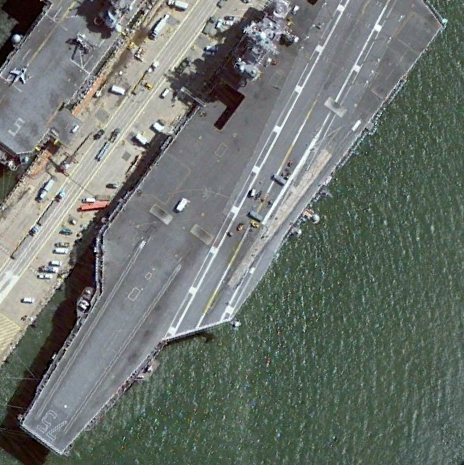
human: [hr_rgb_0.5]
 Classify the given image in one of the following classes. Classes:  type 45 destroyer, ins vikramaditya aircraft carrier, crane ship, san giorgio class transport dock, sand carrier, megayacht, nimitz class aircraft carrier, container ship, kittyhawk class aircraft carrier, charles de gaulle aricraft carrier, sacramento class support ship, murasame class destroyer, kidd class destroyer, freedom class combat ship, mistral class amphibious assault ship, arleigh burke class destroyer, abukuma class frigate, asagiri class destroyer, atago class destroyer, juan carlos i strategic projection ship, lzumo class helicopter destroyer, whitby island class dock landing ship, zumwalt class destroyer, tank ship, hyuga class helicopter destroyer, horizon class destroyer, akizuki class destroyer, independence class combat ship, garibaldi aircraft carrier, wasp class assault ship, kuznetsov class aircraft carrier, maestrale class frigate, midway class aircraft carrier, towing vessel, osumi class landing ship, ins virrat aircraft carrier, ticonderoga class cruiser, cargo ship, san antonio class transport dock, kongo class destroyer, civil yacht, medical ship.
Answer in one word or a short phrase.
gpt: Nimitz class aircraft carrier